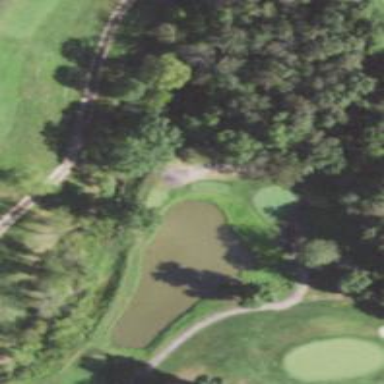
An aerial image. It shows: Golf course feature - water hazard.